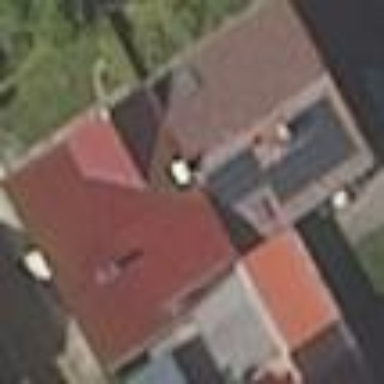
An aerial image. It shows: Semidetached house.